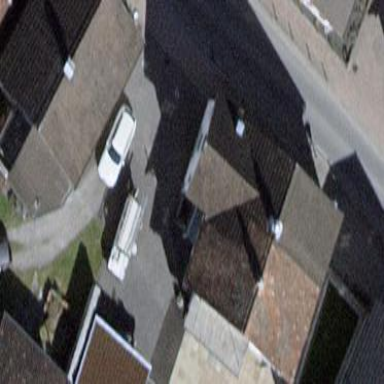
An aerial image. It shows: Semidetached house.